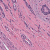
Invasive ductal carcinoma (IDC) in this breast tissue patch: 1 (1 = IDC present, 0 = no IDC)